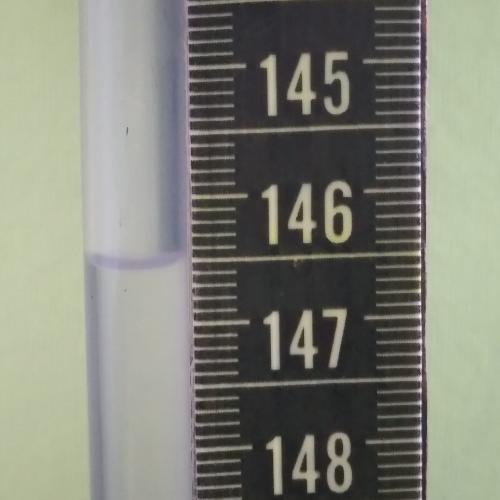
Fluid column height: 146.5 cm